Field crop: maize
Growth stage: 1
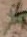
Species: atriplex